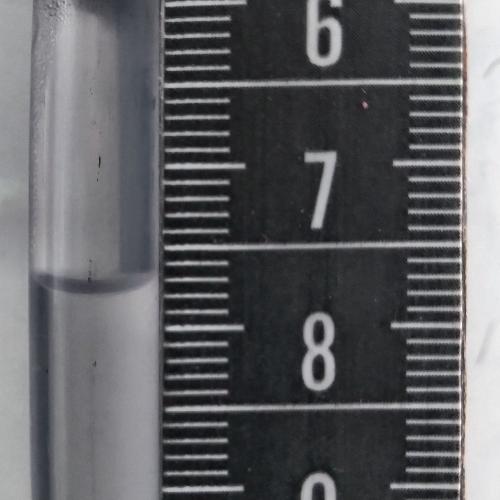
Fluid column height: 7.7 cm